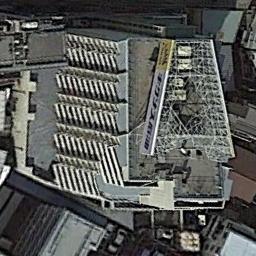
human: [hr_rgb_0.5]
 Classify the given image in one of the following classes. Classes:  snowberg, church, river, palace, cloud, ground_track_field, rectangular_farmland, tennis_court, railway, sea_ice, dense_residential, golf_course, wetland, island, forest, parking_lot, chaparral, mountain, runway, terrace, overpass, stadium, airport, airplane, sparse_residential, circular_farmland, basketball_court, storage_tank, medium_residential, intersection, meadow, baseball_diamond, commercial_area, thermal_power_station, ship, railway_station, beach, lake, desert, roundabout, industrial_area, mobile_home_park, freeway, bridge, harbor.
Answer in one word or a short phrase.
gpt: commercial_area